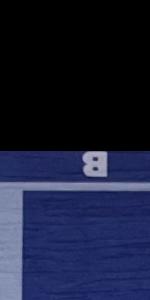
Label: Empty